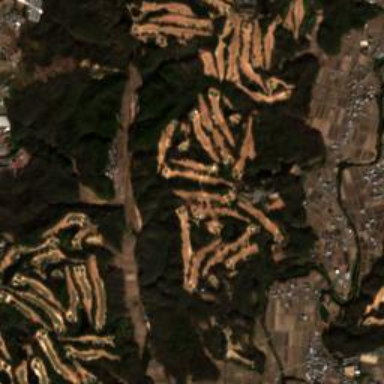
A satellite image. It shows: Golf course surrounded by greenery.